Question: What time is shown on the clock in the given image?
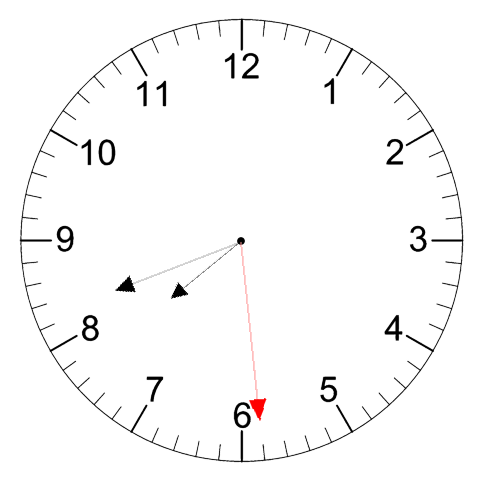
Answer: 07:41:29